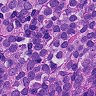
Metastatic tissue present: yes